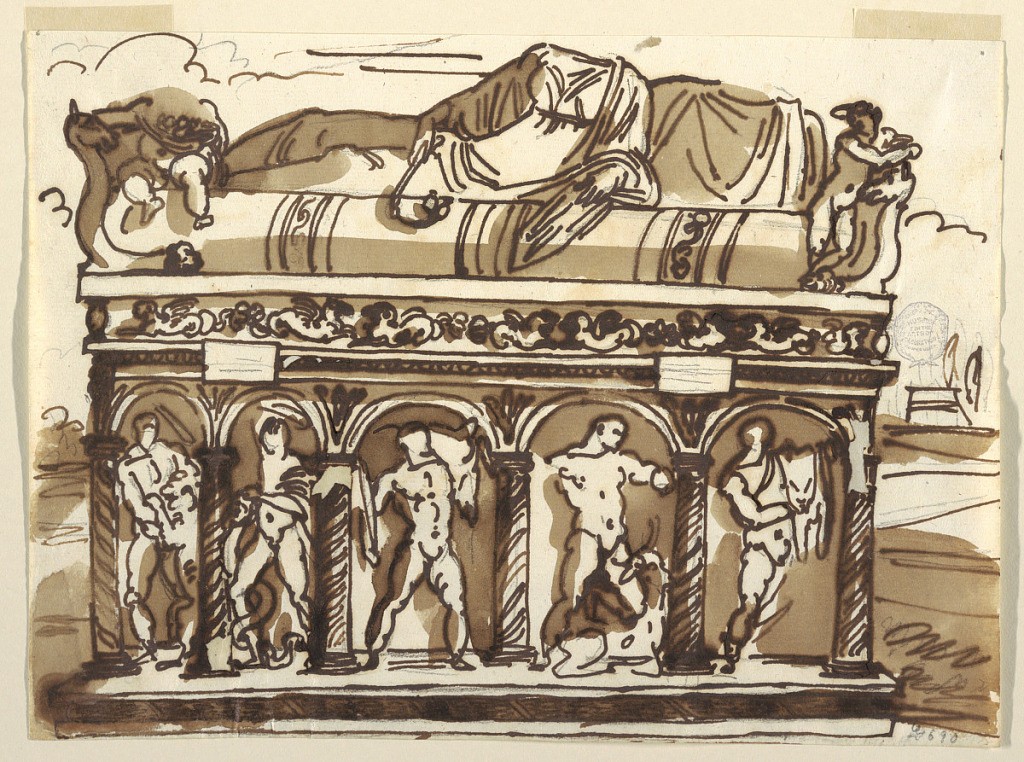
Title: A Roman sarcophagus in the Vatican Museum
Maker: Felice Giani, Italian, 1758–1823
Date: ca. 1820
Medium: Pencil, pen, ink and sepia wash on paper
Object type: Drawing
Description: Horizontal composition of a Roman sarcophagus in the Vatican museum. The couple and the child at left have no heads.